Interaction volume radius: 5 \u00c5
Interaction volume height: 35 \u00c5
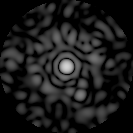
Disorder parameter: 0.847